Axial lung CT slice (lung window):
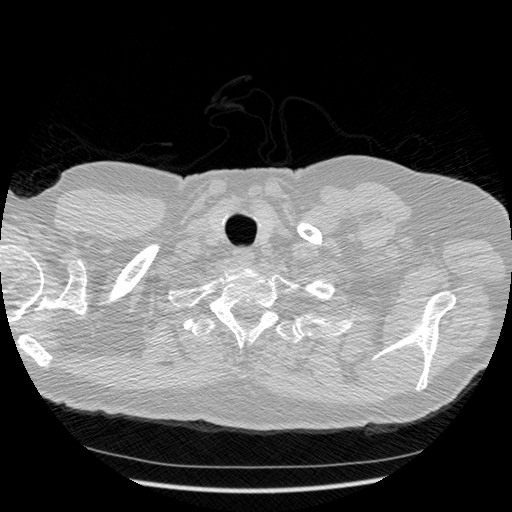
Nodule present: no